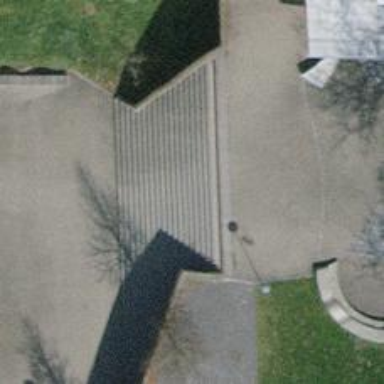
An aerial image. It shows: Set of steps on the road.